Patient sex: F
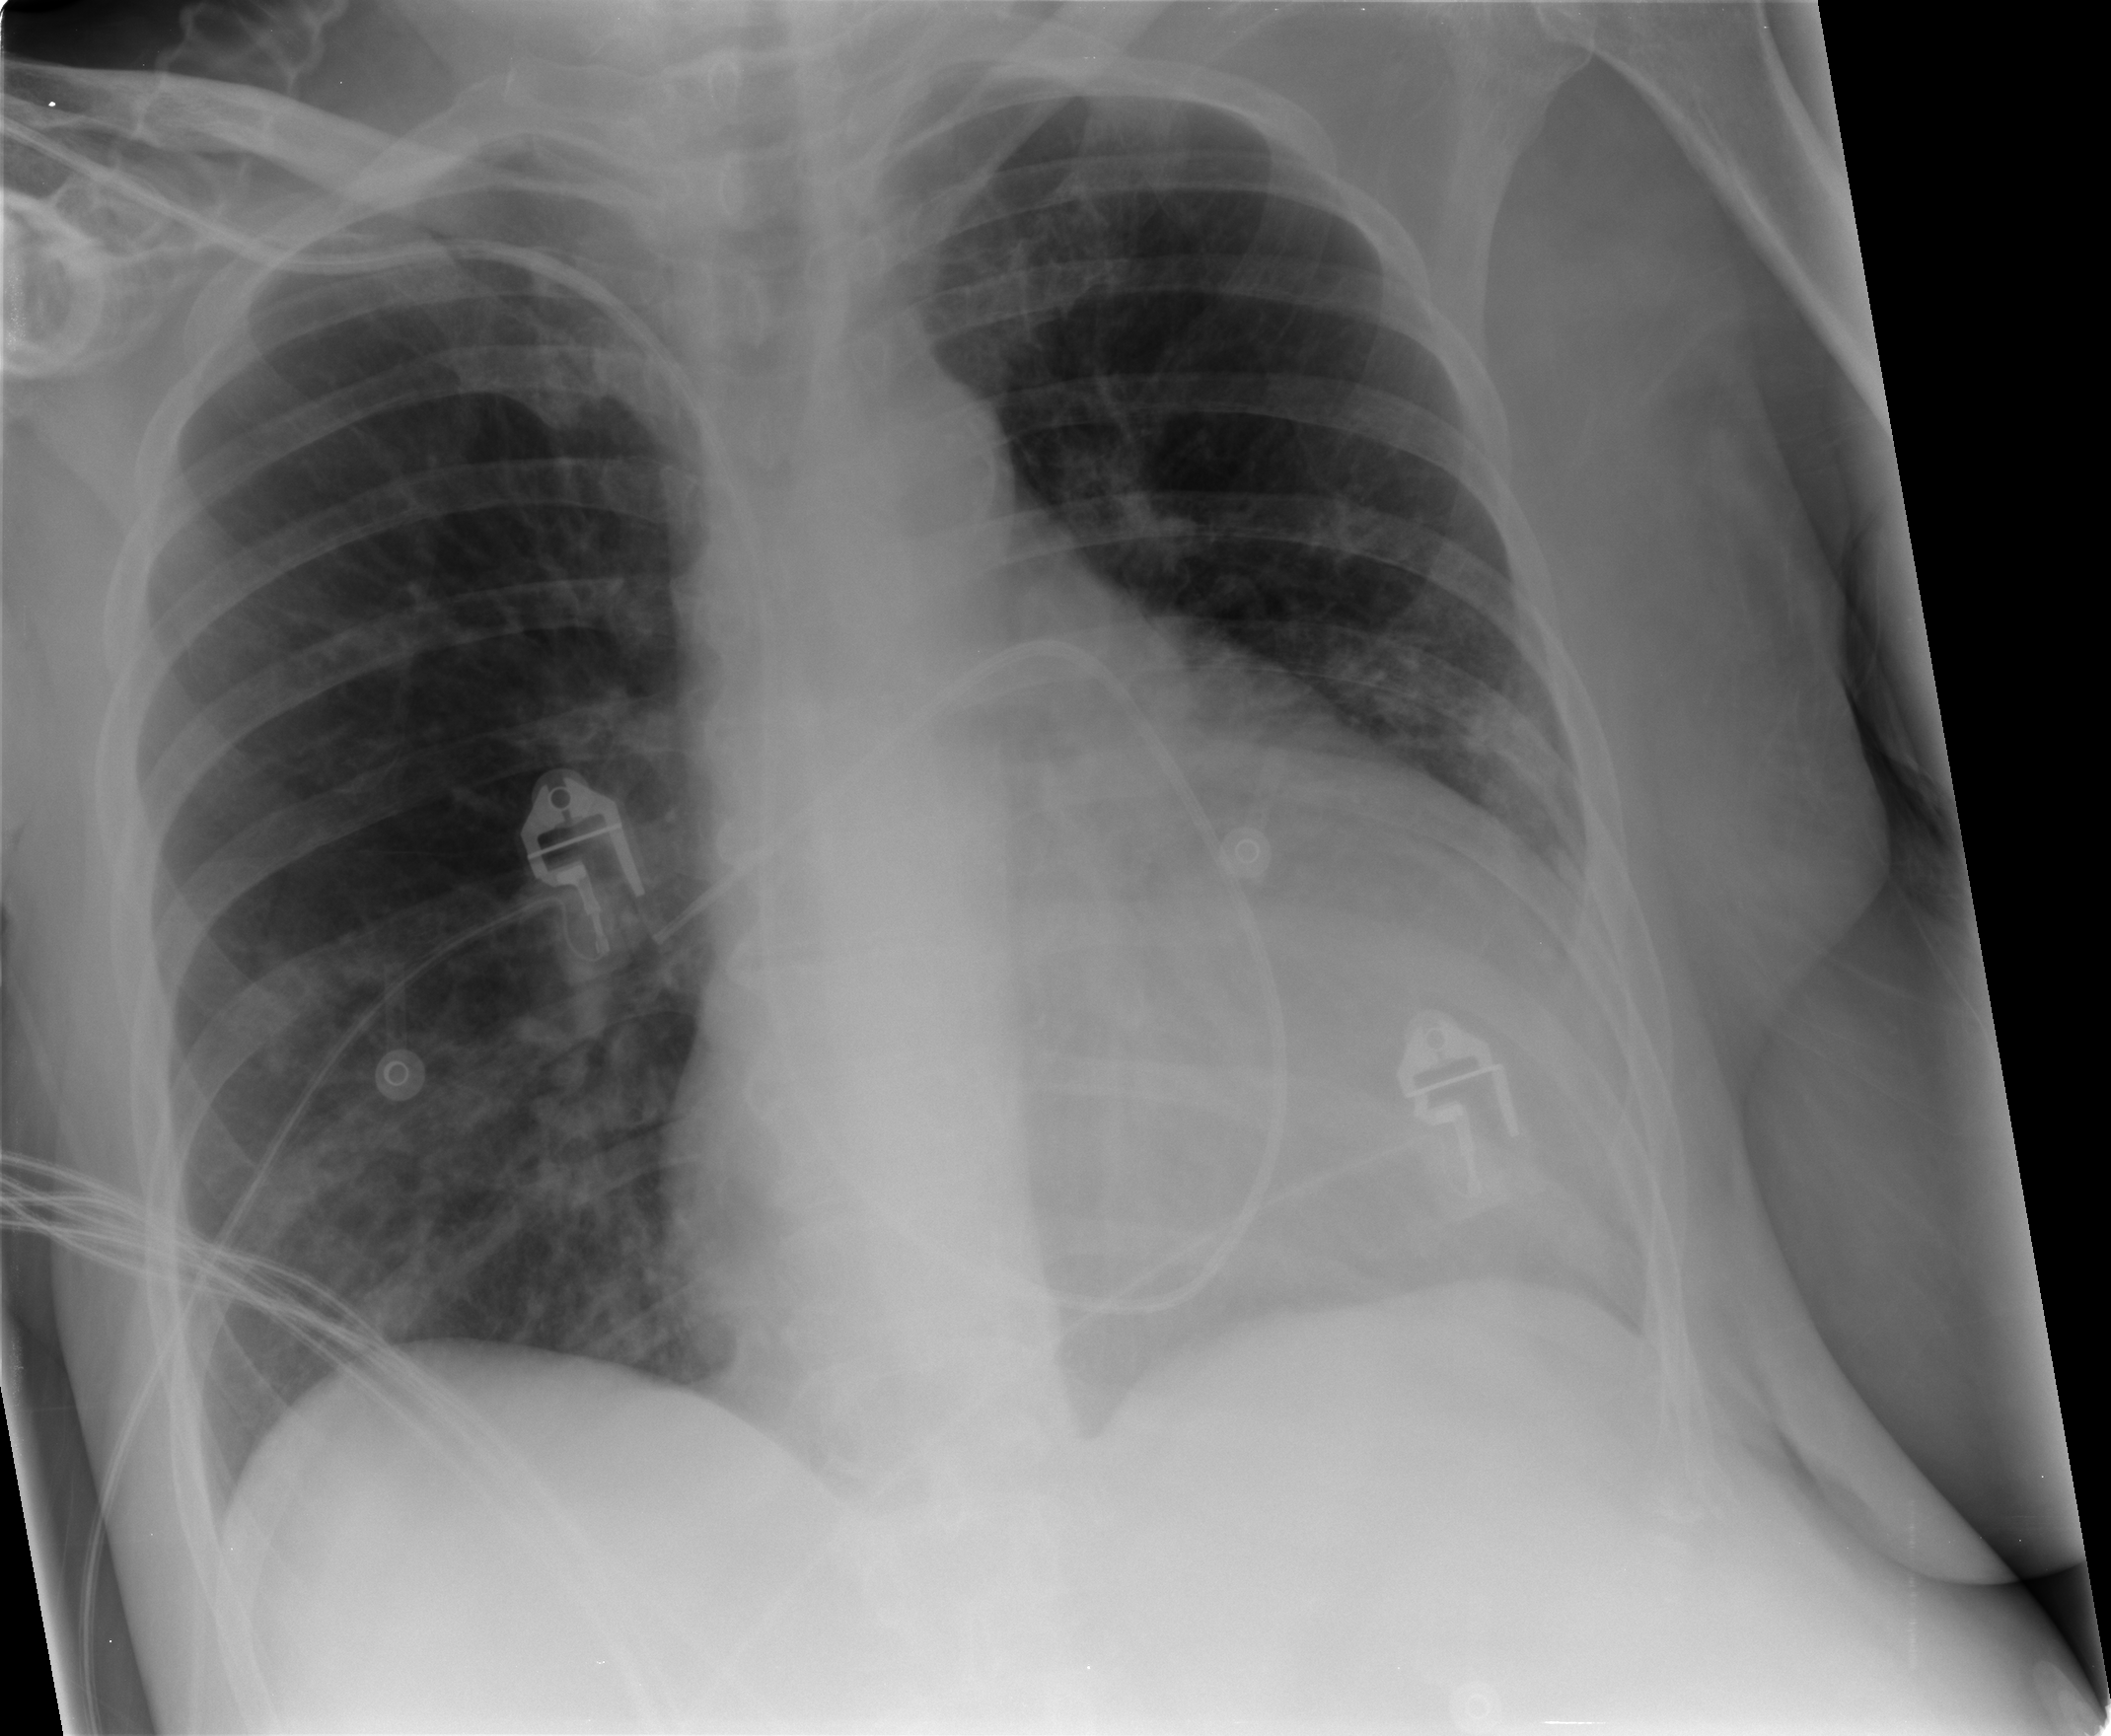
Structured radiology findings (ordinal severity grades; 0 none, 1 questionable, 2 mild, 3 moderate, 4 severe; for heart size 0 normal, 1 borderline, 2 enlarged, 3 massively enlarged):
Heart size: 3
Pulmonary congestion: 0
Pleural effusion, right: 0
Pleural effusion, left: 1
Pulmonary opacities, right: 2
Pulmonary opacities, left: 2
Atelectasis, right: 2
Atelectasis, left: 2